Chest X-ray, PA view. Patient: 54 years old, sex F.
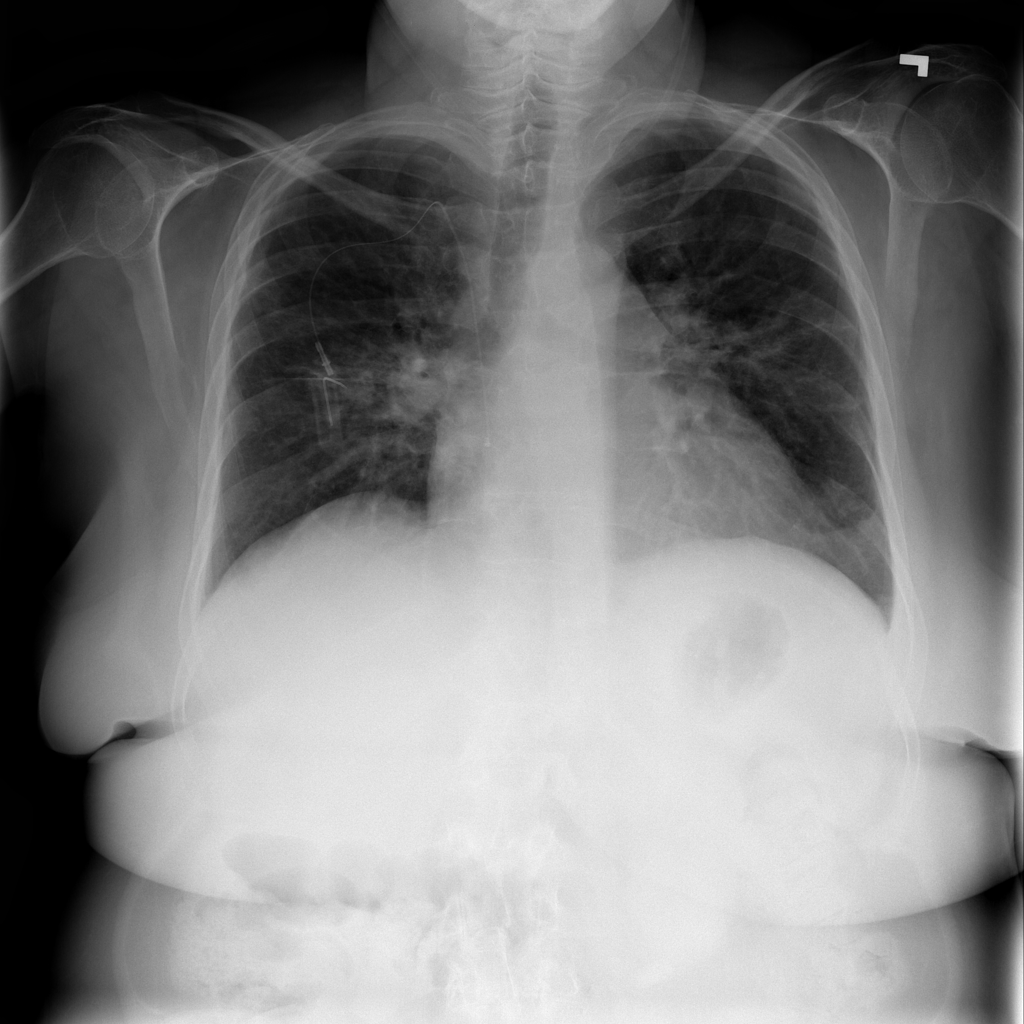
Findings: No Finding